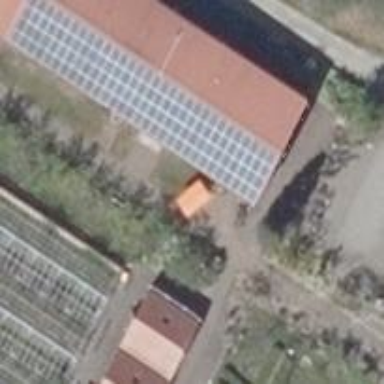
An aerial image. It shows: Farm shop.